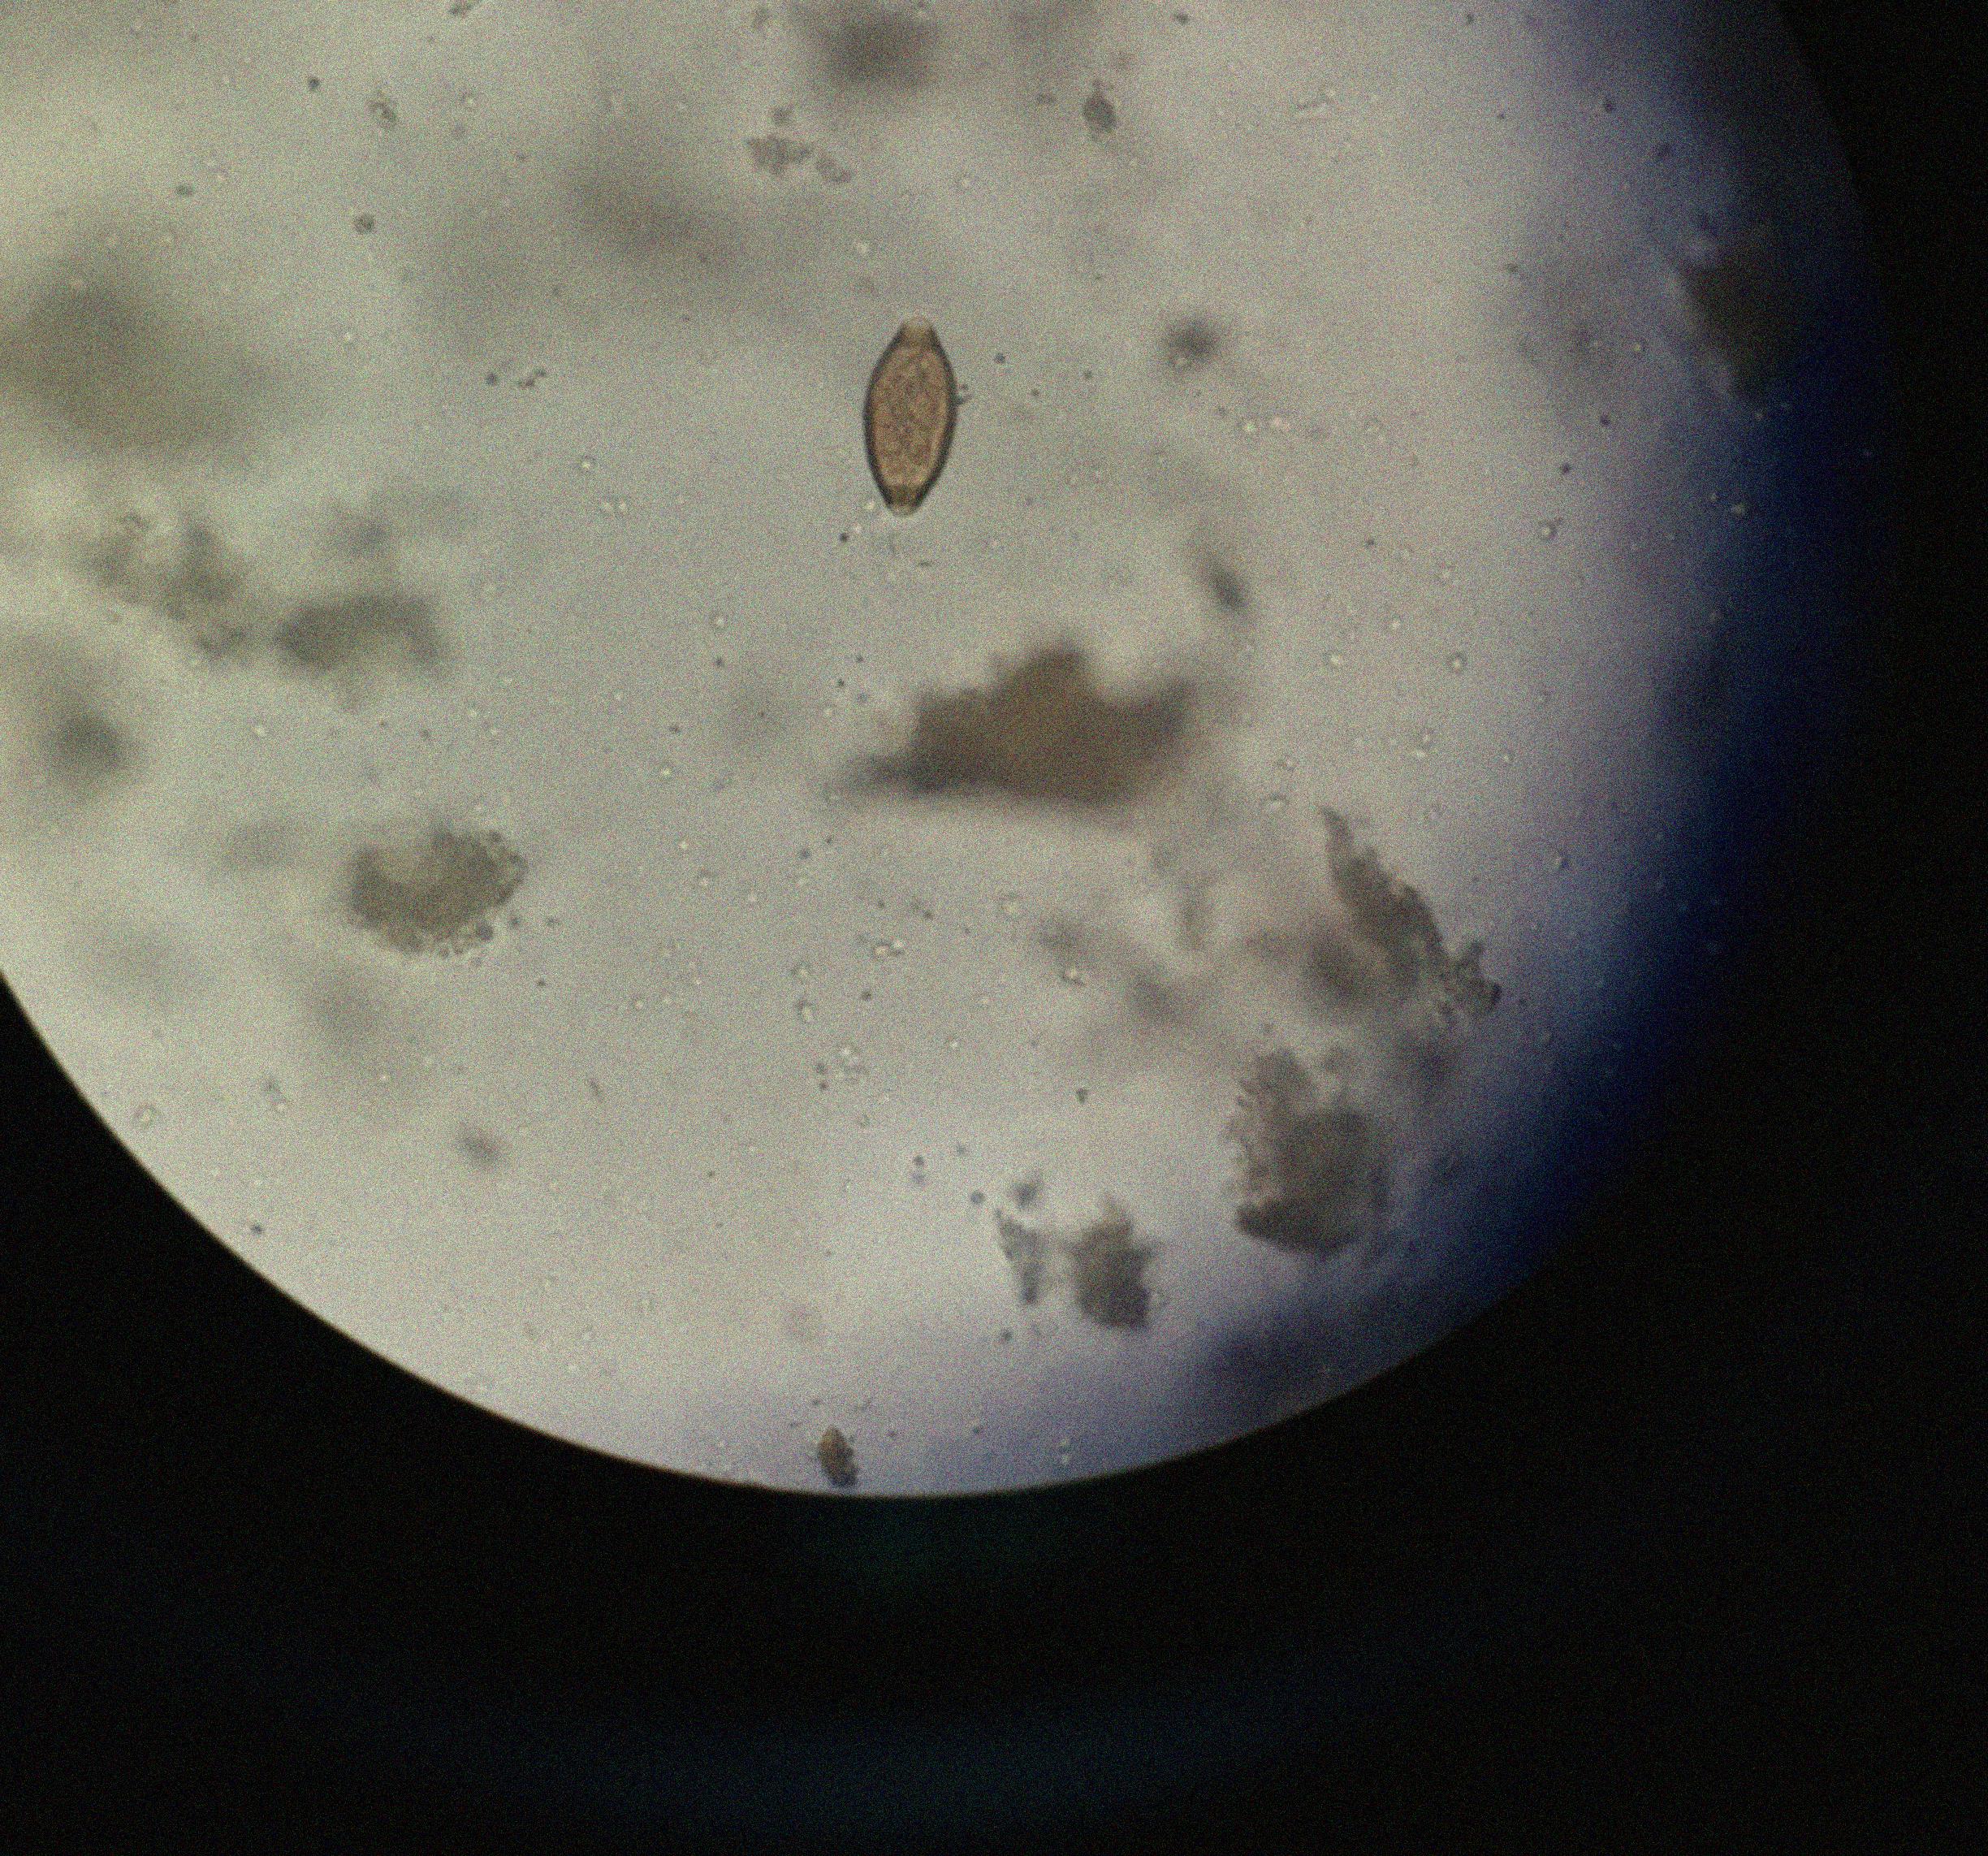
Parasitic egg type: Trichuris trichiura